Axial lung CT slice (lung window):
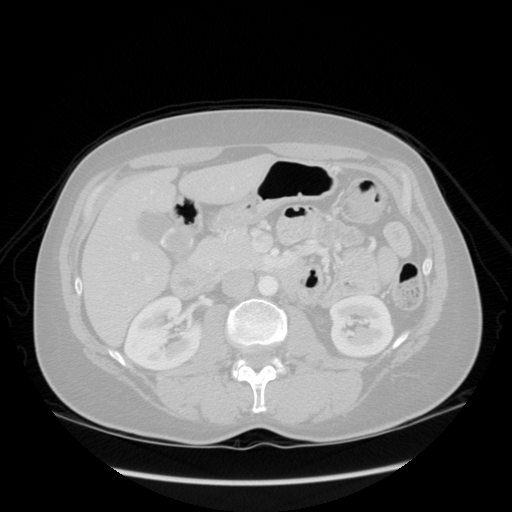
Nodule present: no